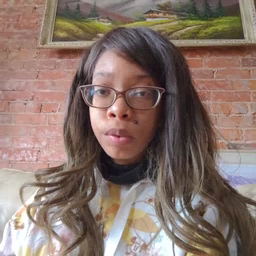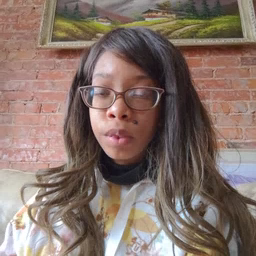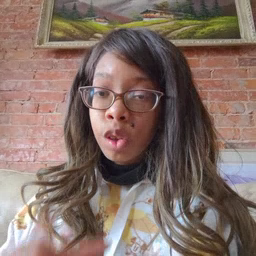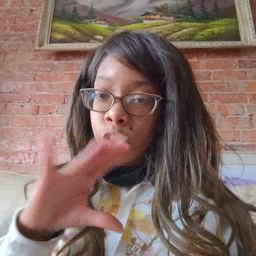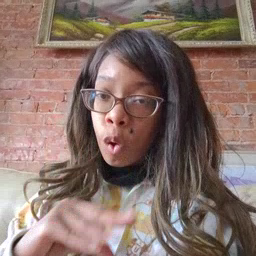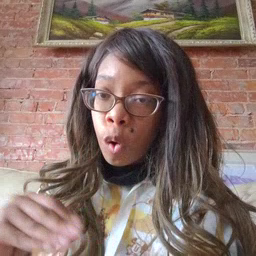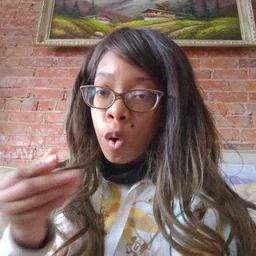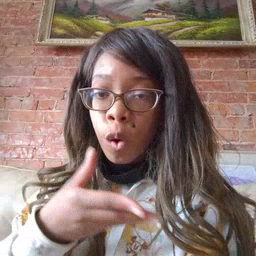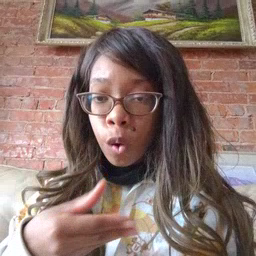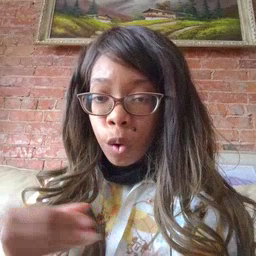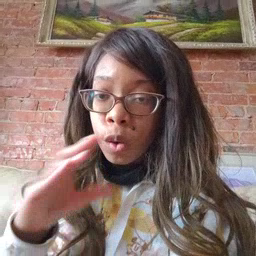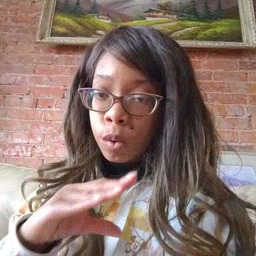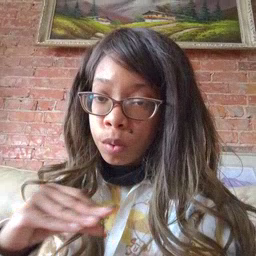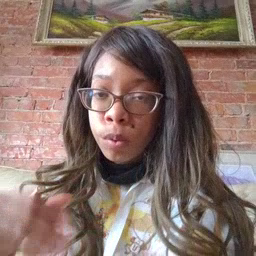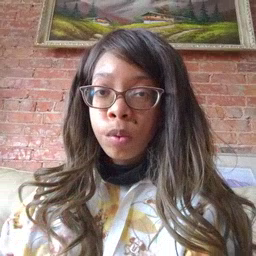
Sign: story